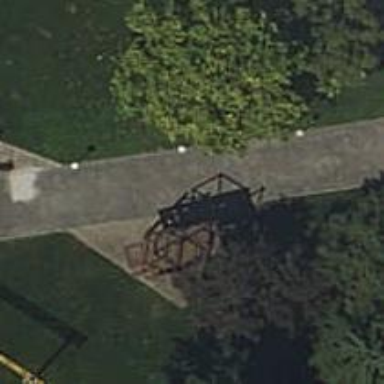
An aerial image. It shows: Sculpture memorial with historic significance.